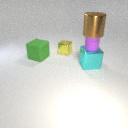
small purple rubber cylinder above large cyan metal cube